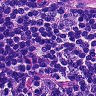
Metastatic tissue present: no